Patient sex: M
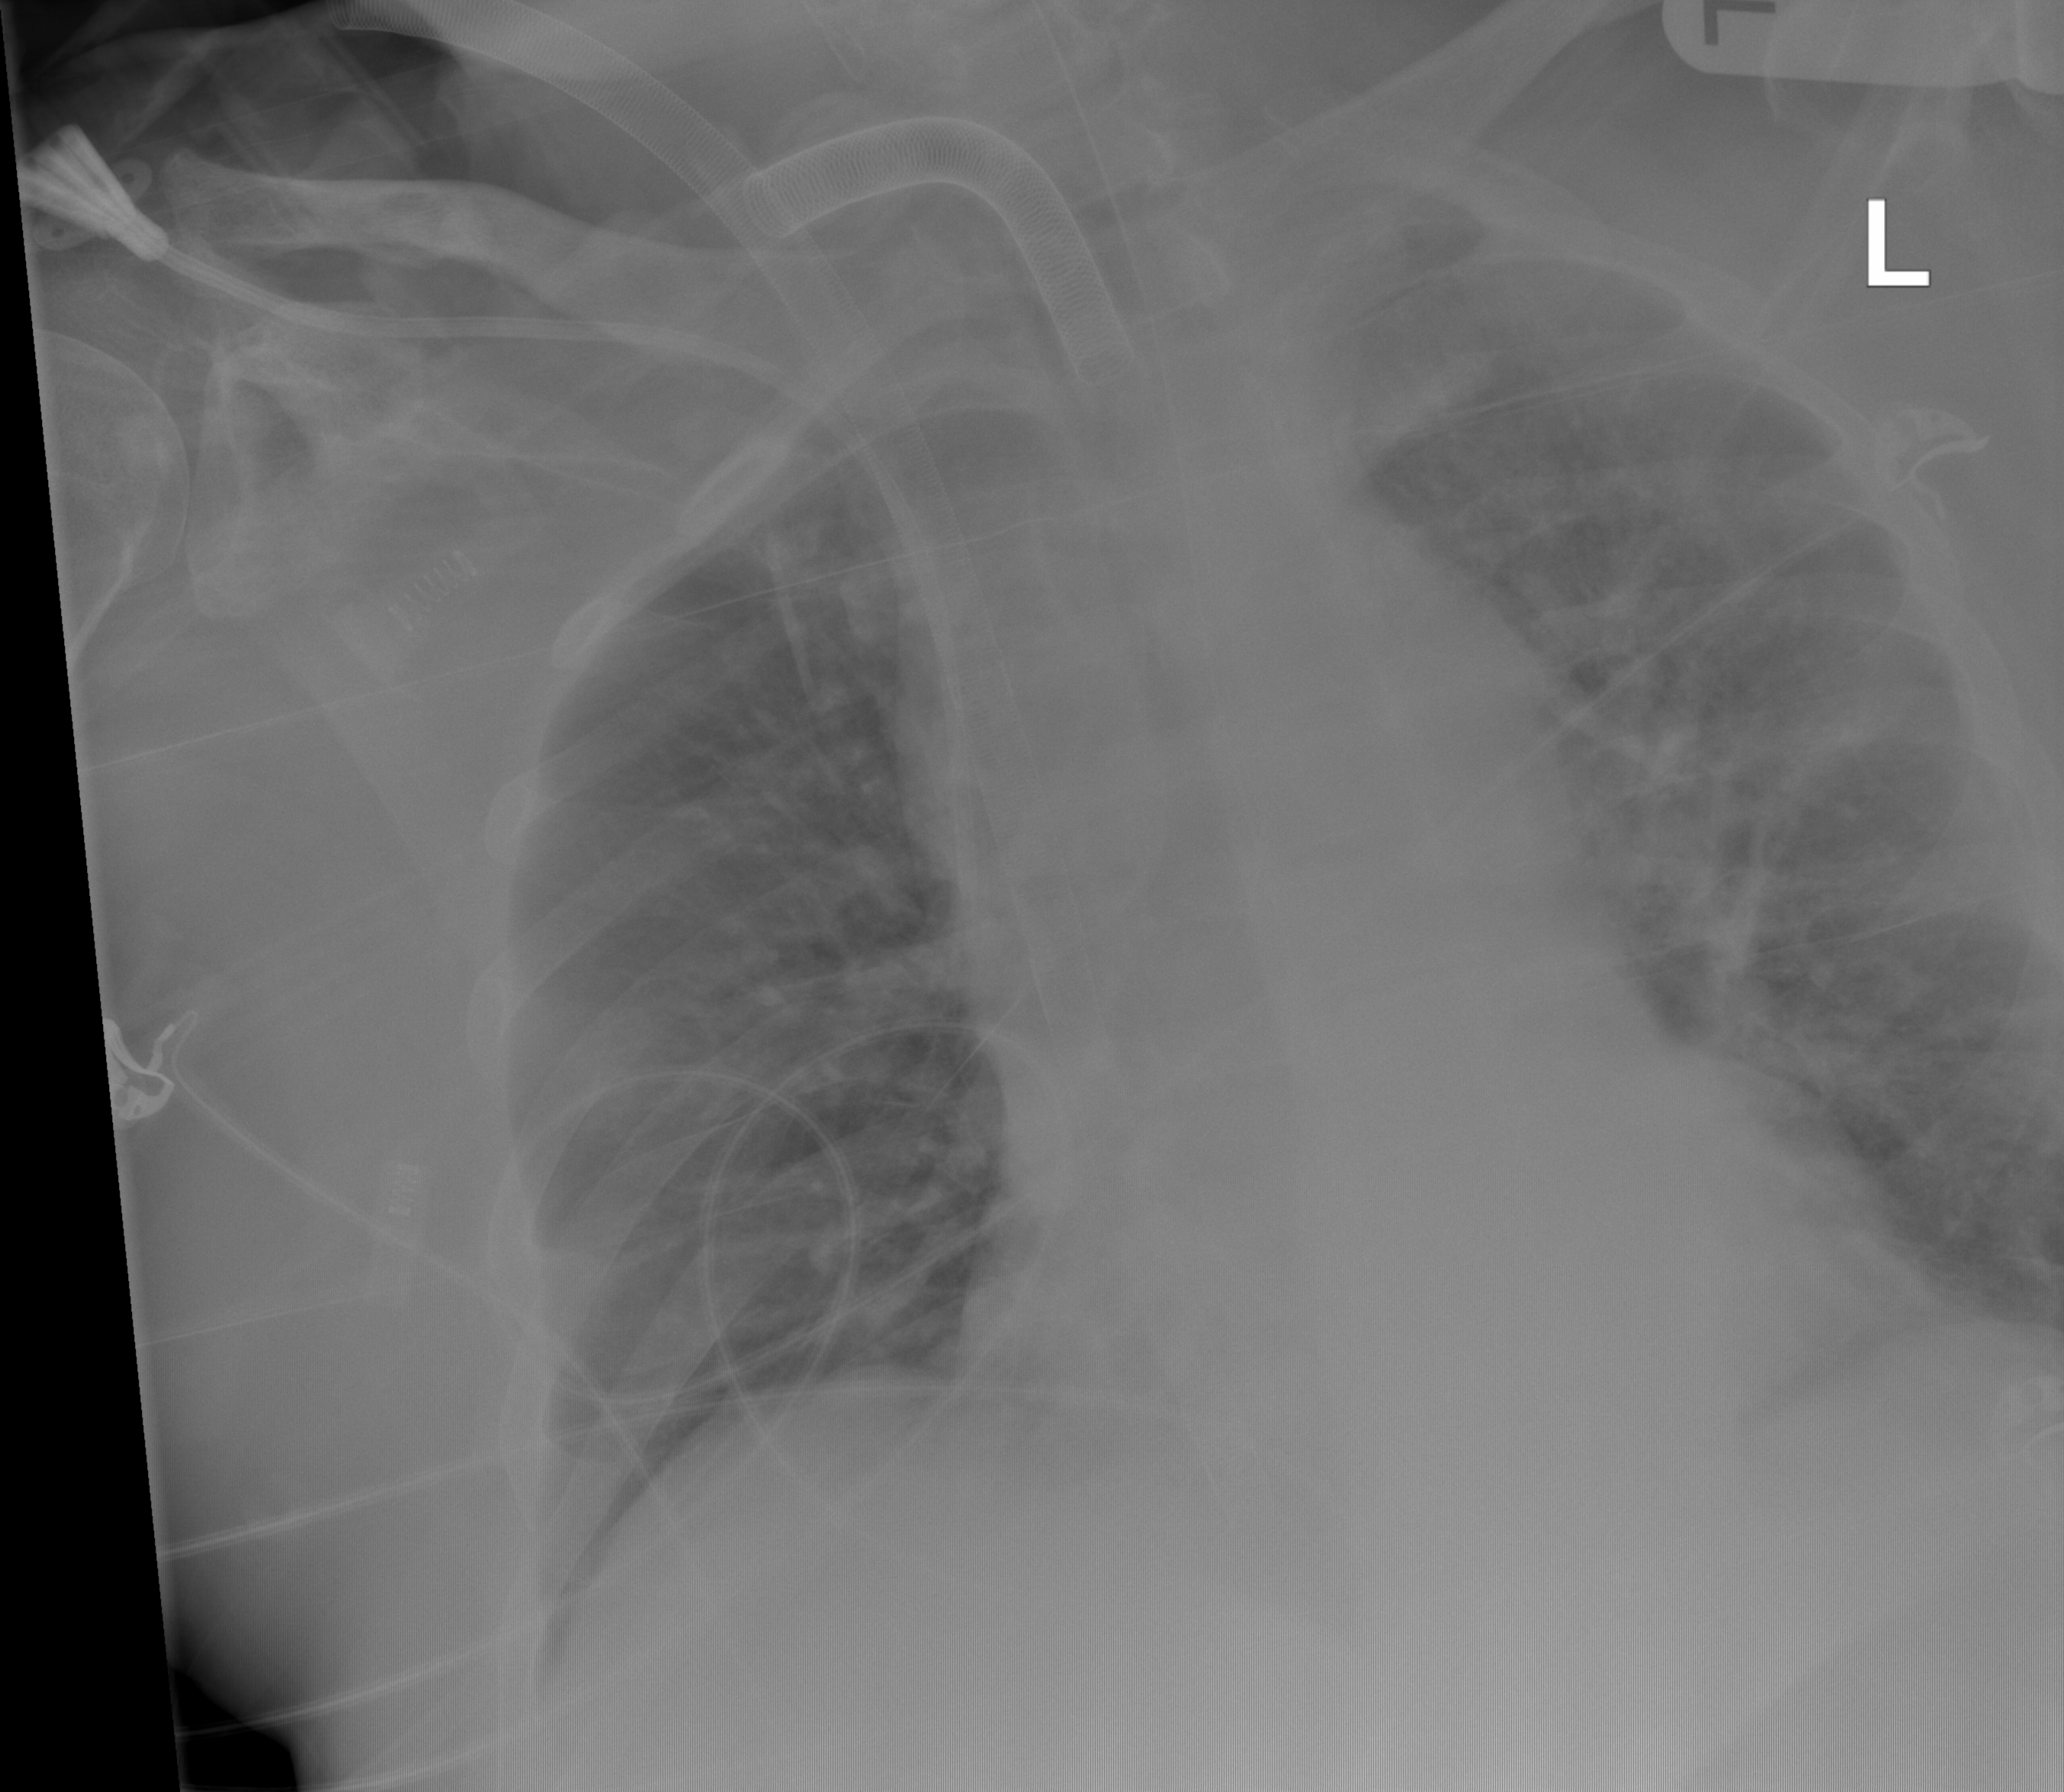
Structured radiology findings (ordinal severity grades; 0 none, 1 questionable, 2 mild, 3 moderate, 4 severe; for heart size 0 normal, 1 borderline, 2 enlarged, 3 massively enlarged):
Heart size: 0
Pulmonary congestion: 2
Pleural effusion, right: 0
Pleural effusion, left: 0
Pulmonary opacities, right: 0
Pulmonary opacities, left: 0
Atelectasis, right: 0
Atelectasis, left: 2